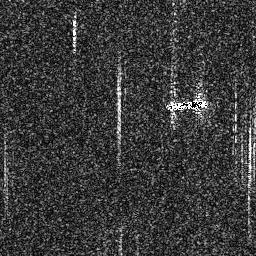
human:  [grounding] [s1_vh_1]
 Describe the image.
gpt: In the satellite image, there is  <ref>1 medium ship </ref> <box>[[63, 37, 81, 43, 0]]</box> located at right.